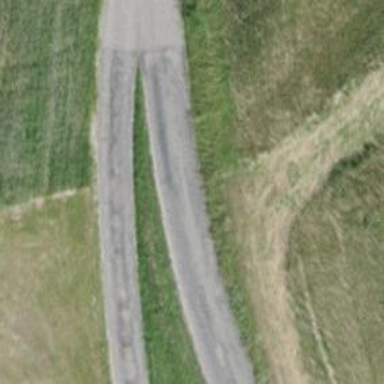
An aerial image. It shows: Unclassified road with paved surface.